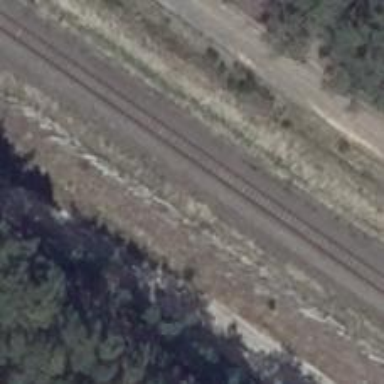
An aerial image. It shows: Railway milestone.